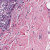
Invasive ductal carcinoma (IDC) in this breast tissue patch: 1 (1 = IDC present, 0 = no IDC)